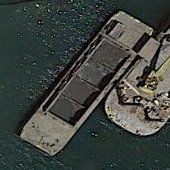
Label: Sand_carrier